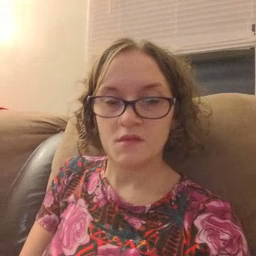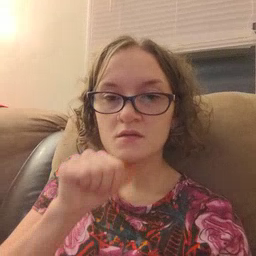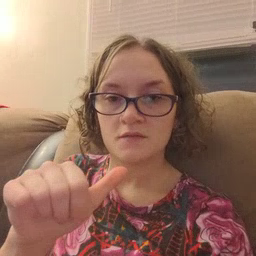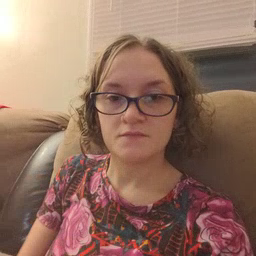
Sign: not